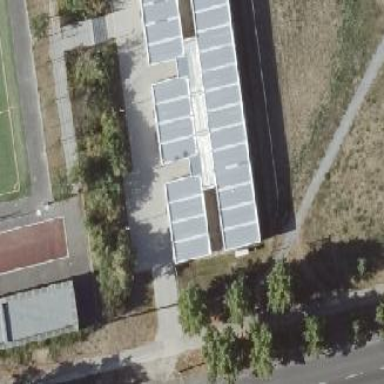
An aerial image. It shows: School building.